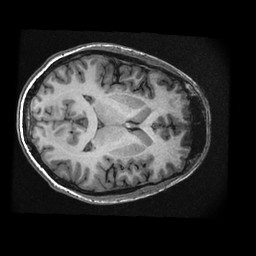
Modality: T1w
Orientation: axial
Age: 24
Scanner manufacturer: ge
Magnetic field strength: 3 T
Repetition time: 0.008312 s
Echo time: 0.003108 s